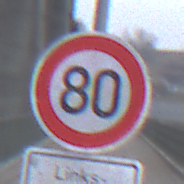
Verkehrszeichen: Geschwindigkeit80
Zusatzzeichen unten: HinweiseAufGefahrenDurchVerbaleAngabe9
Umgebung: Outdoor, Suburban
Tageszeit: MorningAfternoon
Wetter: Overcast
Licht: Natural
Jahreszeit: NotSpecified
Kontrast: LowContrast